Question:  What animal icon is shown?
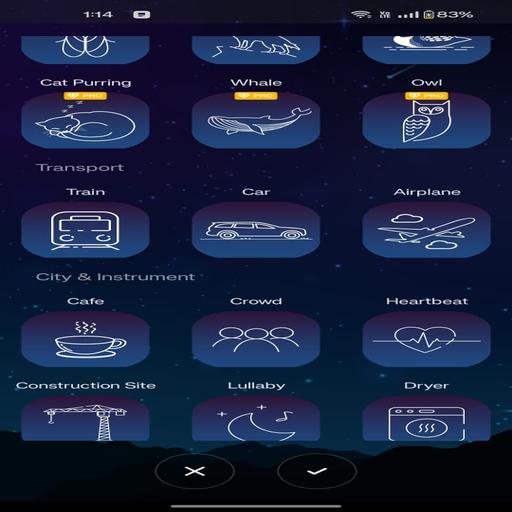
Answer: Cat, Whale, Owl